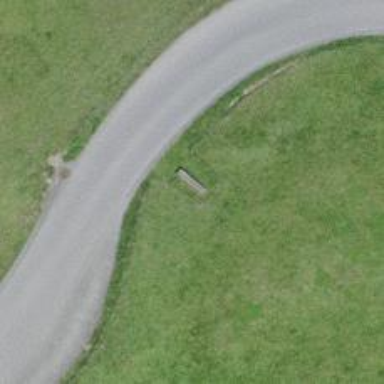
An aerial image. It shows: Bench for seating.